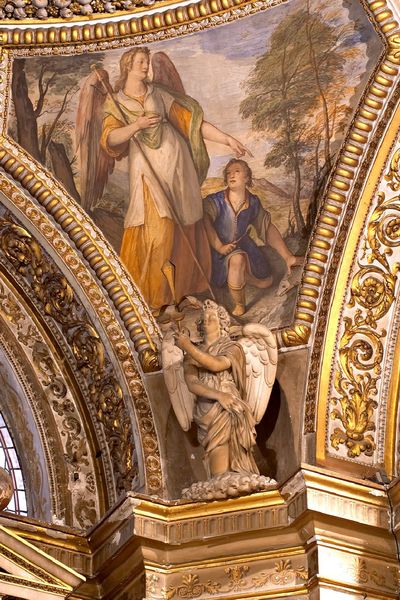
Titel: Ausstattung der dritten Kapelle auf der Südseite in Il Gesù in Rom
Künstler: Federico Zuccari
Standort: Rom, Il Gesù (EU - I - Latium)
Schlagwörter: baum, blau, flügel, himmel, mann, wolken, bäume, gelb, grün, landschaft, fenster, malerei, ornament, architektur, barock, stein, kirche, figur, gold, kind, engel, skulptur, statue, relief, stab, lanze, verzierung, stuck, junge, zwickel, fisch, kapelle, fresko, schutzengel, vergoldung, akanthus, weisen, gurtbogen, zeigegestus, tobias, dold, rewlief